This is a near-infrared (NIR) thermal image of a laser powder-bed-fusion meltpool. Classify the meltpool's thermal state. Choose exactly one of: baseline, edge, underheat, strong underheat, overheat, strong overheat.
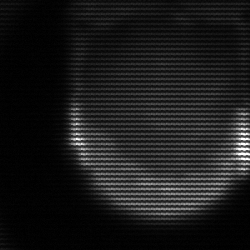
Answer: edge